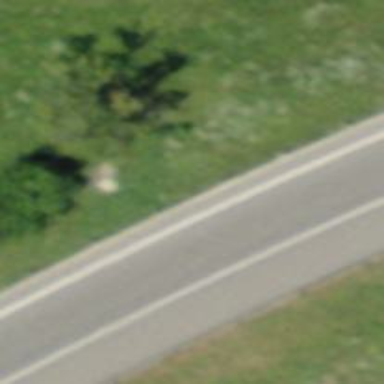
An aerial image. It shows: Asphalt motorway link.